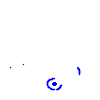
Particle: proton